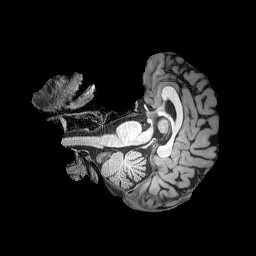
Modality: T1w
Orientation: axial
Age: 68
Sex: female
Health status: healthy